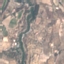
Land use / land cover class: PermanentCrop